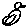
Label: bird